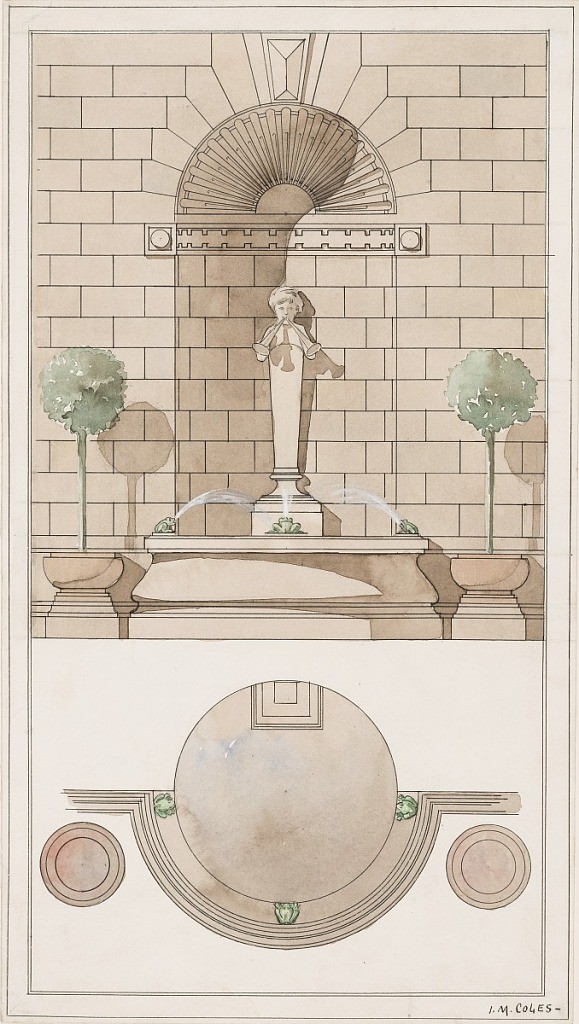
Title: Design for a wall fountain
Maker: Izabel M. Coles, American, 1890 - 1964
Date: ca. 1907–1909
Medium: Black ink and watercolors on paper
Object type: Drawing
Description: Design for a wall fountain set in a niche, composed of a herm blowing paired pipes, with jets of water issuing from green frogs at the base of the statue. Clipped trees in tubs at either side. Below, ground plan. Ink framing lines.